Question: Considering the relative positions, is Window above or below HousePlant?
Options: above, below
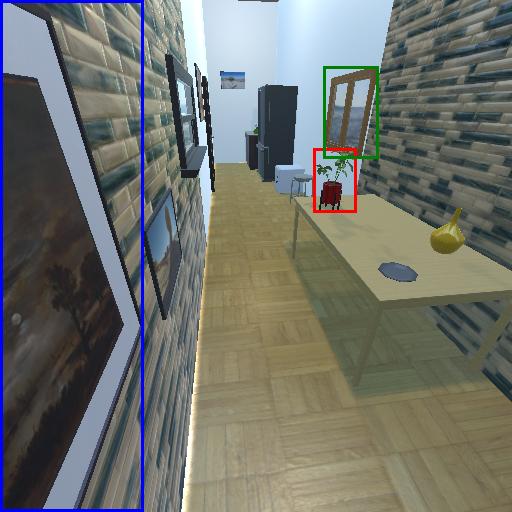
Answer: above